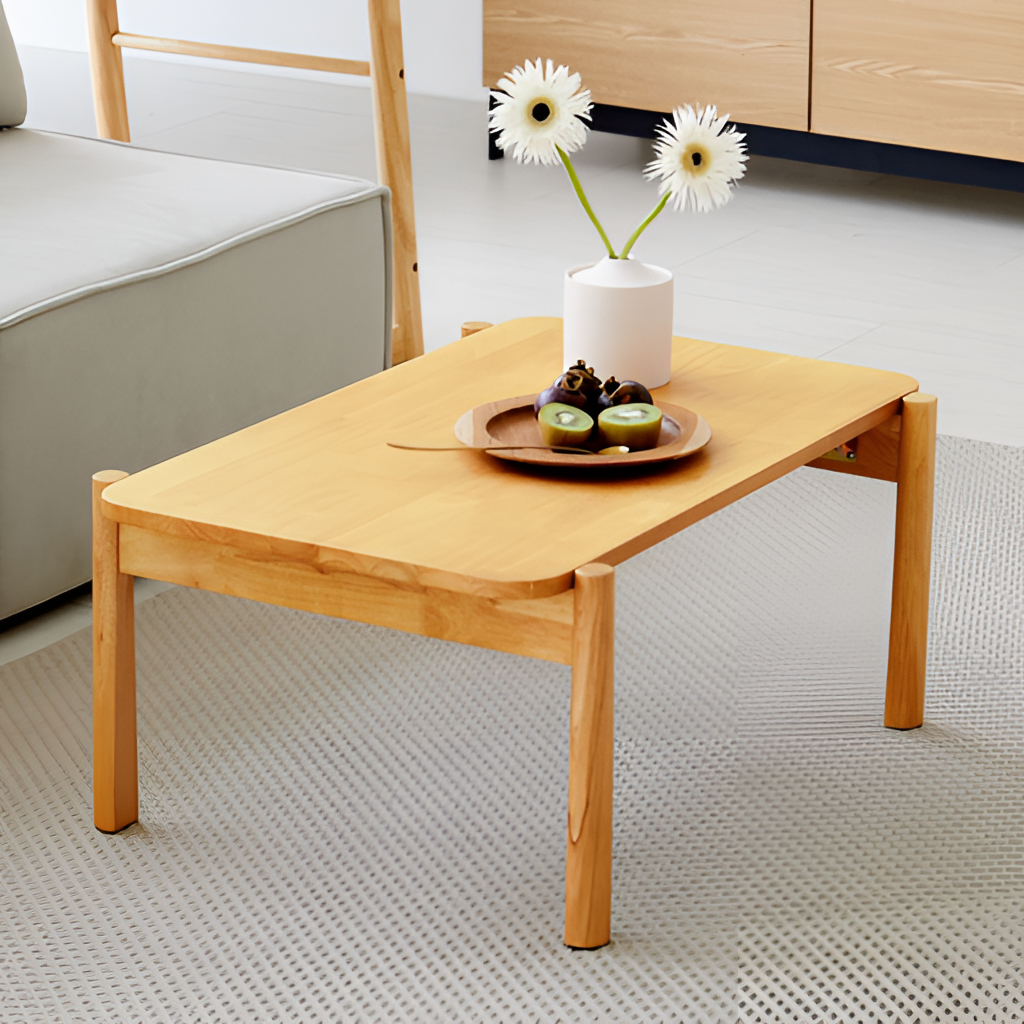
living room, wood coffee table, gray tile flooring, with large square pattern, minimalist, paint wallpaper, with solid pattern